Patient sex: M
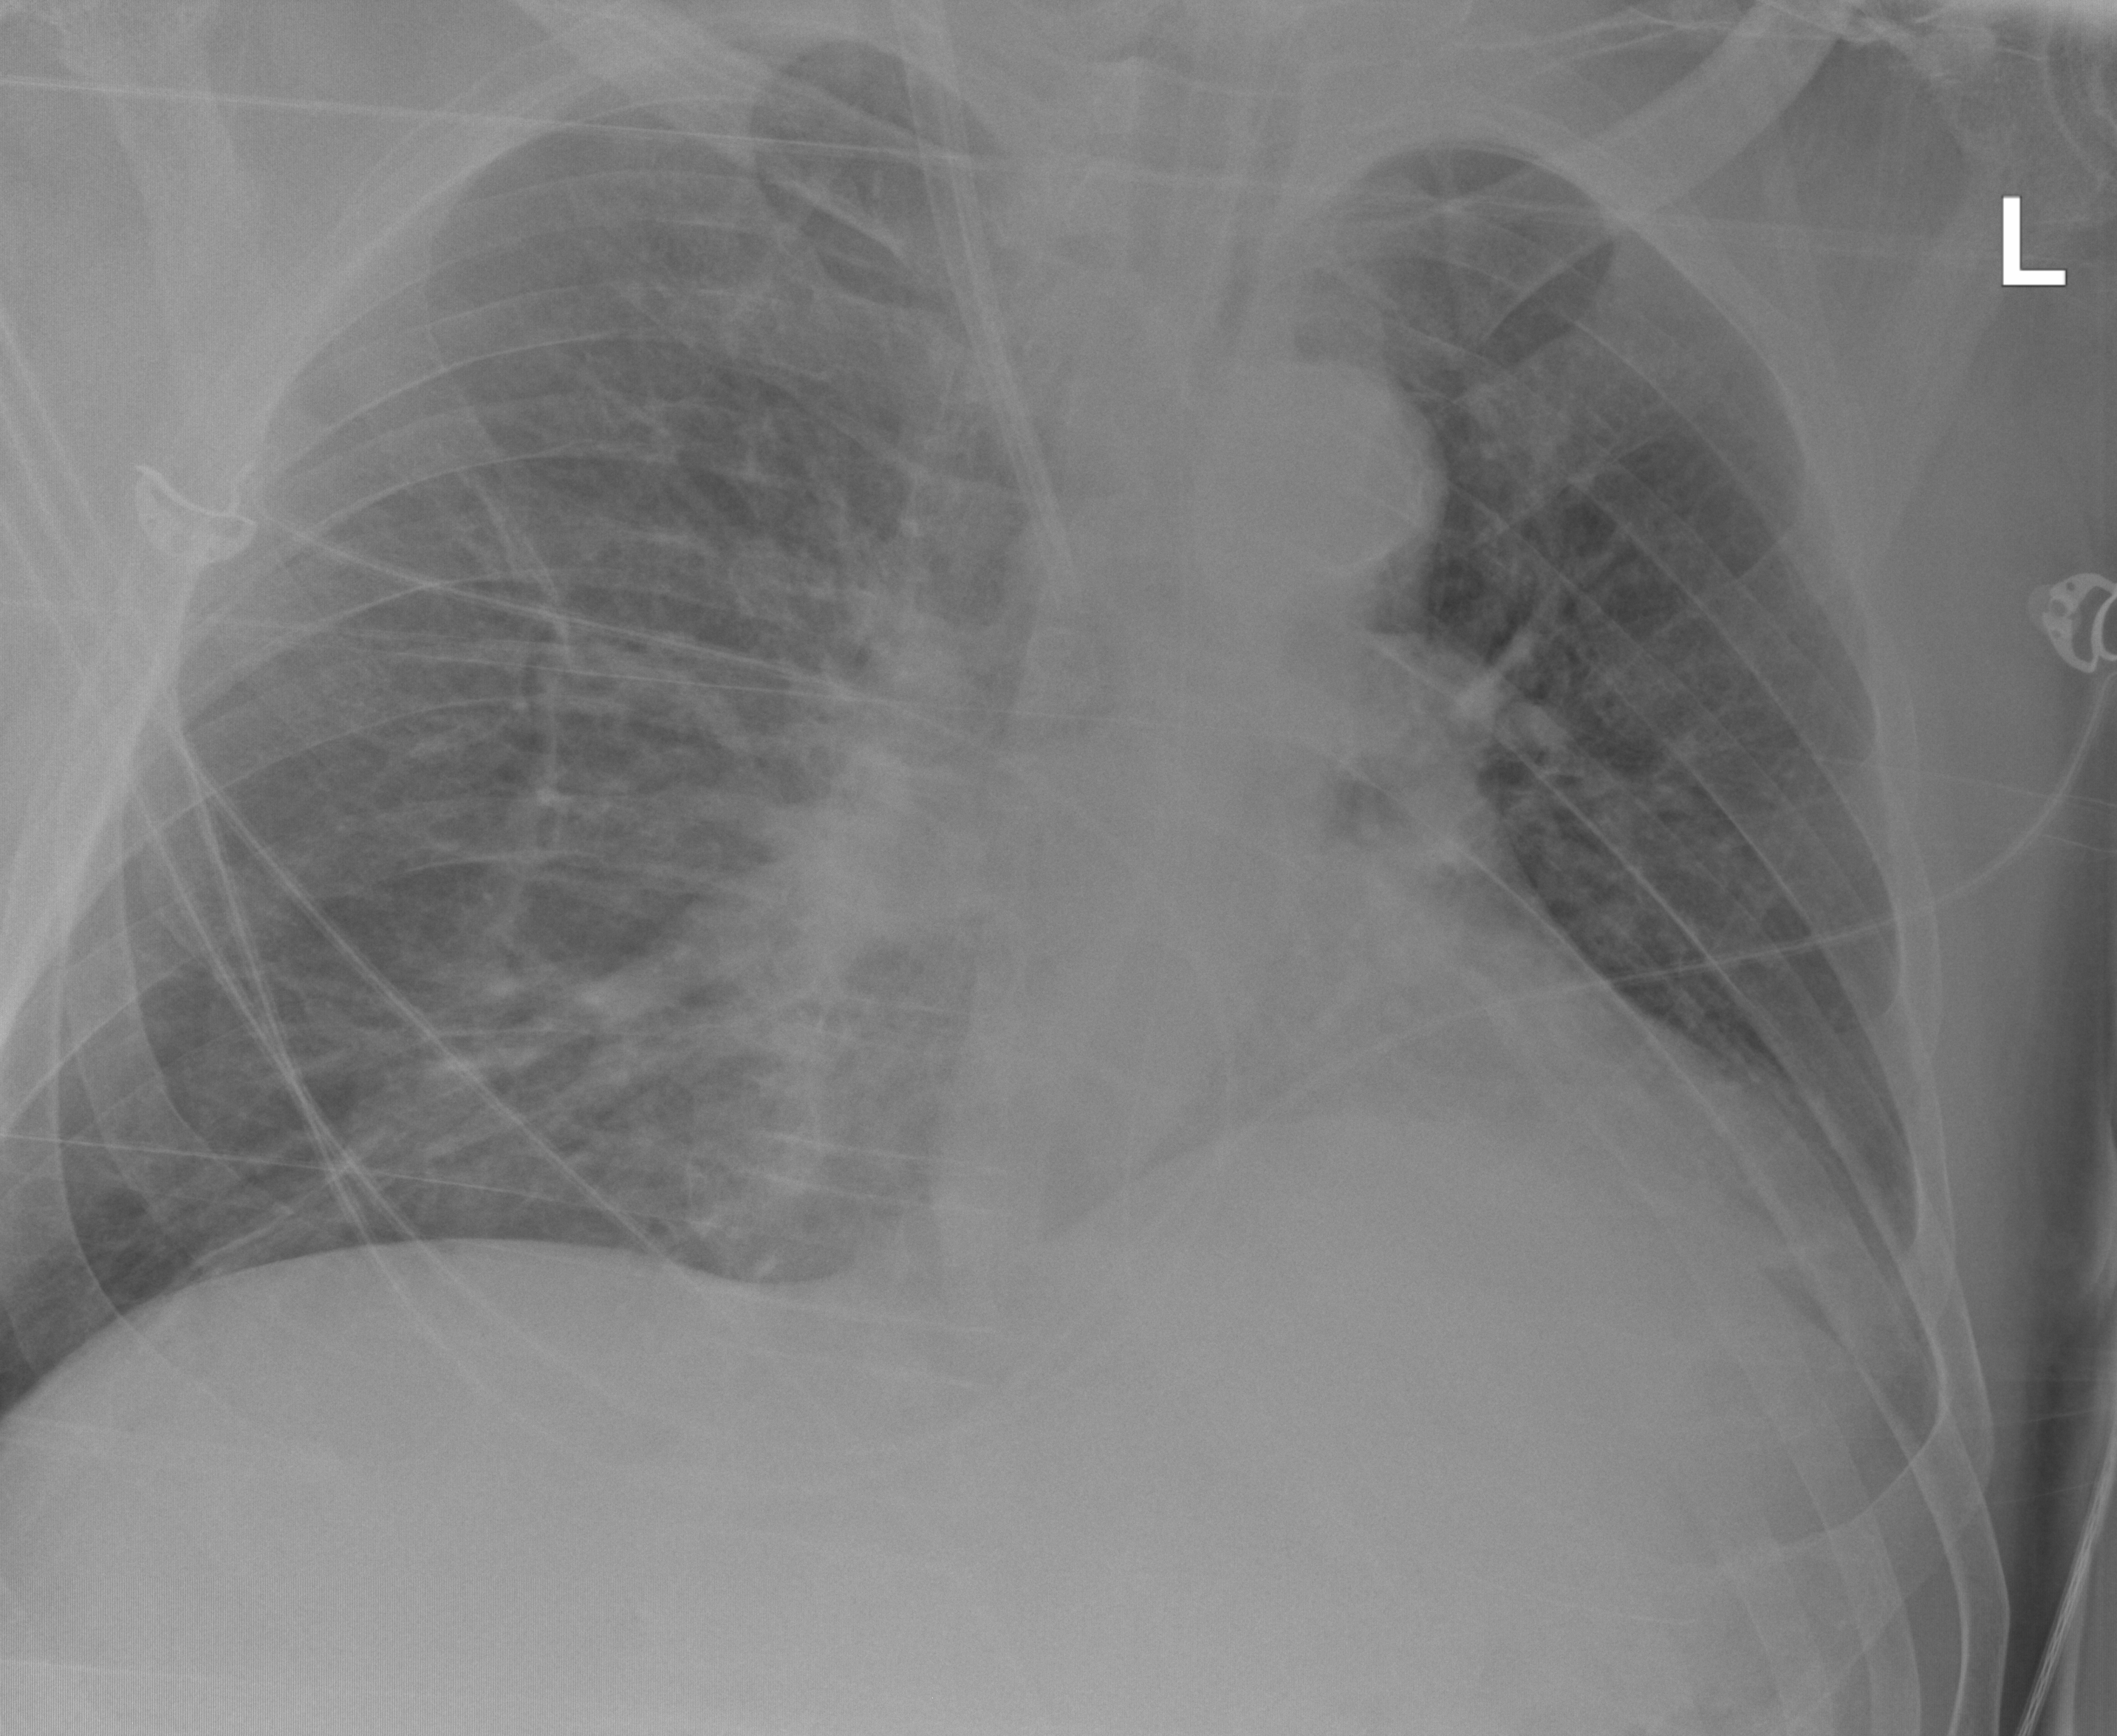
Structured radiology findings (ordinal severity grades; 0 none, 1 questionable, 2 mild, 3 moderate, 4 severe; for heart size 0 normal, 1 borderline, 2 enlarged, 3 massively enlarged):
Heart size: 0
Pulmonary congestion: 2
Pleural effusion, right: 0
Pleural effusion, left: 2
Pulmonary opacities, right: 0
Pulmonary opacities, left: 0
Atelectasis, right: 2
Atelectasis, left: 2